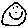
Label: smiley face